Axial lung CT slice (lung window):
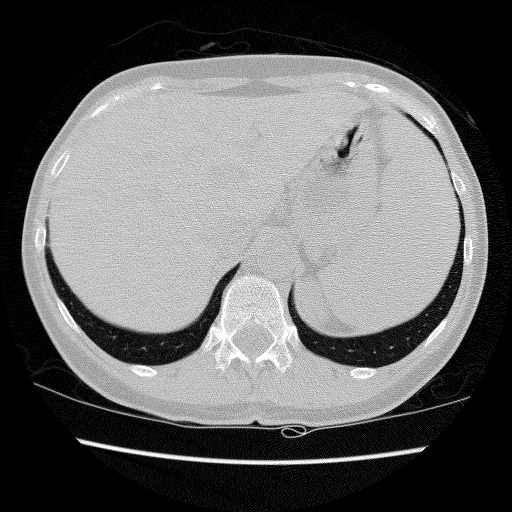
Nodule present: no